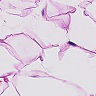
Metastatic tissue present: no